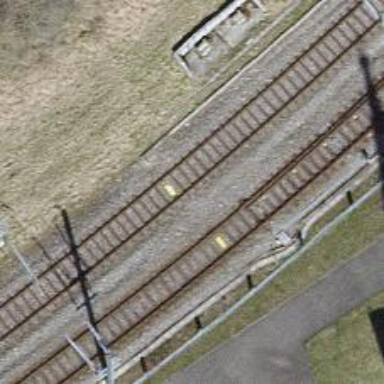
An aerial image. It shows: Railway with electrified contact lines.